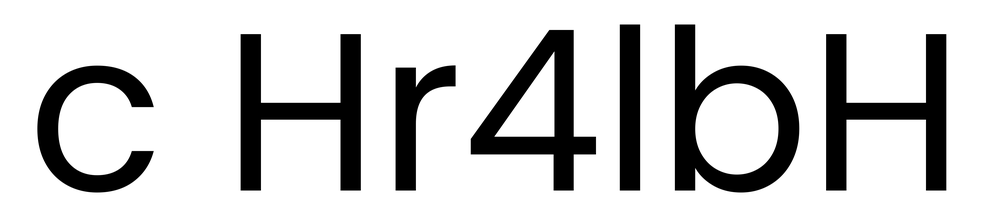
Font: Poppins-Regular